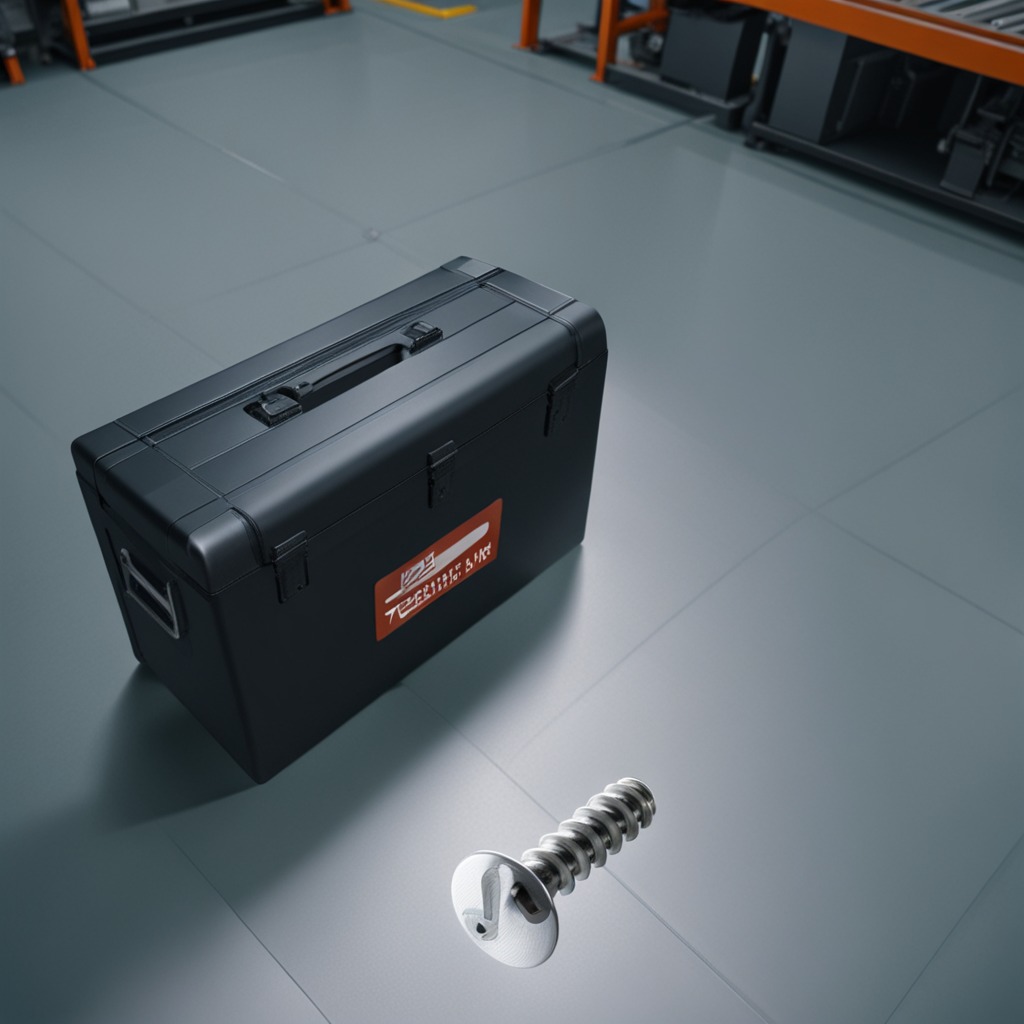
A metal screw is lying on the toolbox surface in an airplane hangar workshop 8K.